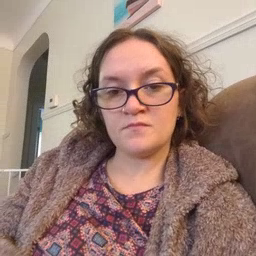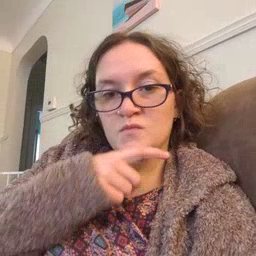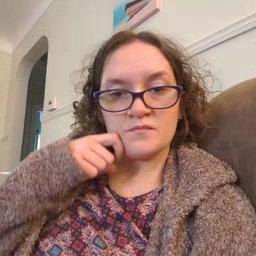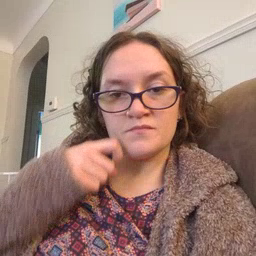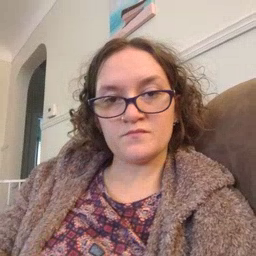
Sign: dry